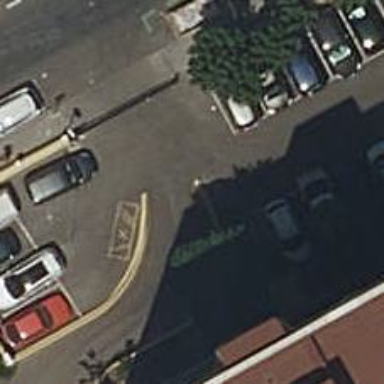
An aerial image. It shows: Asphalt parking aisle road.